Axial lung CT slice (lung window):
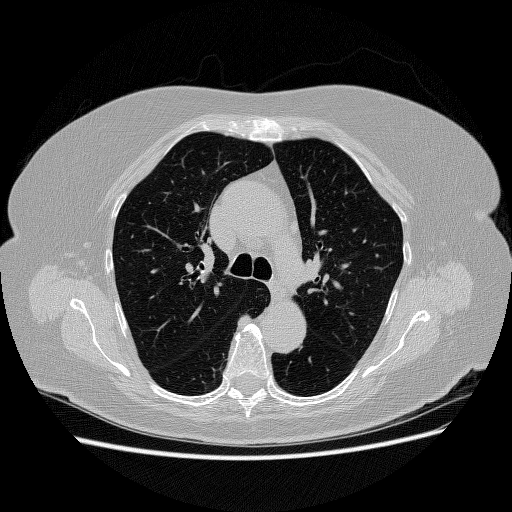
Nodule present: no